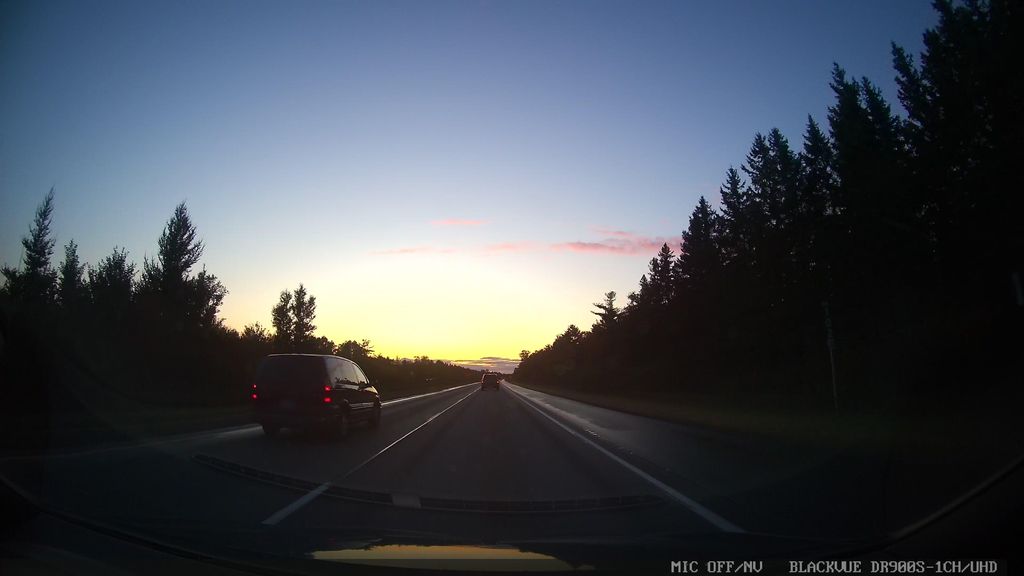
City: ottawa-gatineau